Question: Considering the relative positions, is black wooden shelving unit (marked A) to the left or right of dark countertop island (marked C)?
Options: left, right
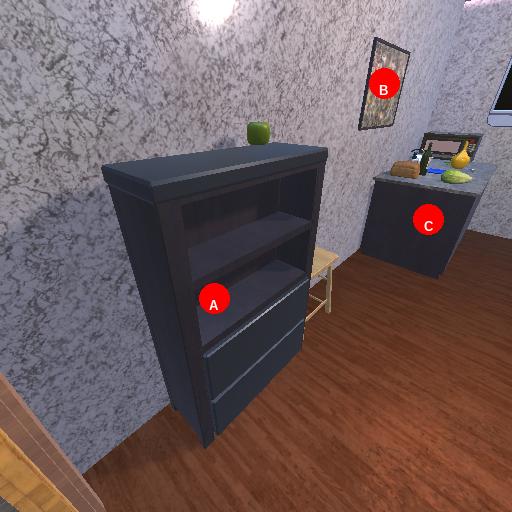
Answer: left